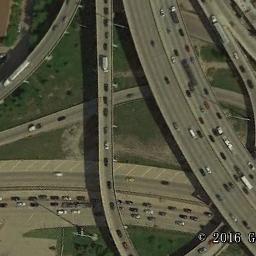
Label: overpass